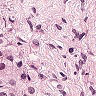
Metastatic tissue present: yes